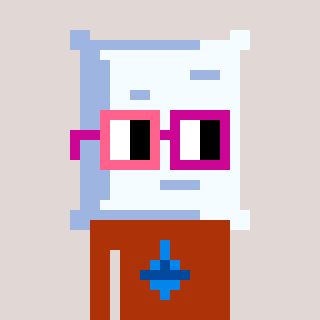
a pixel art character with square pink and red glasses, a pillow-shaped head and a hotbrown-colored body on a warm background